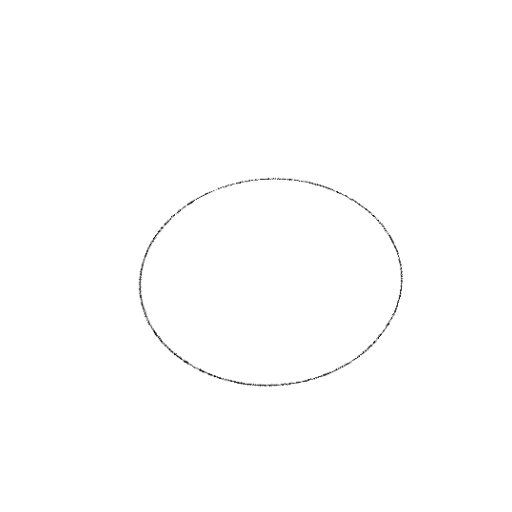
Crossing number: 0